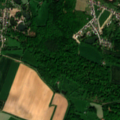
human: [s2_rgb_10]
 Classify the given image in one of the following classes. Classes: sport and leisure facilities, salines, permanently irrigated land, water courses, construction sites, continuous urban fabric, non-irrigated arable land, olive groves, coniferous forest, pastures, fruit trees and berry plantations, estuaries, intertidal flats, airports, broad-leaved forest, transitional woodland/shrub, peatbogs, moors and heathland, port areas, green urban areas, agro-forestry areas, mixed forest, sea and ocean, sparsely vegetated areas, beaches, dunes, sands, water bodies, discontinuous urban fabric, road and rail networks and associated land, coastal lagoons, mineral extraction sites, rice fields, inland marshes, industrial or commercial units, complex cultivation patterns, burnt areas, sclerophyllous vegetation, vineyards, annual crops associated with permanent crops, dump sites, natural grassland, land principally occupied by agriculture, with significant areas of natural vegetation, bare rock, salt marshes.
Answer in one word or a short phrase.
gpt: discontinuous urban fabric, non-irrigated arable land, pastures, complex cultivation patterns, broad-leaved forest